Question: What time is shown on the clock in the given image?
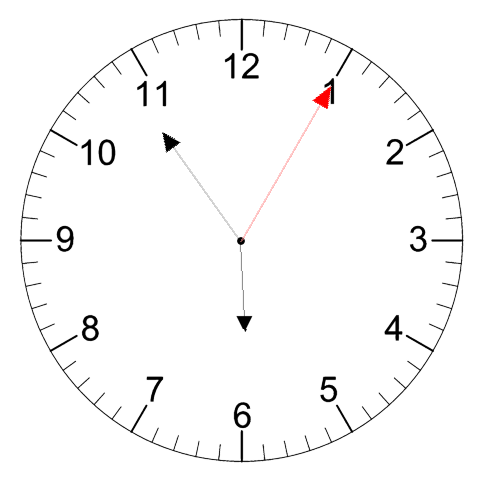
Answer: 05:54:05